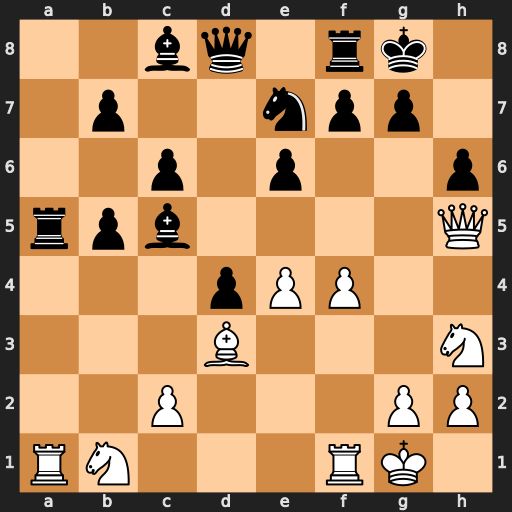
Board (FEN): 2bq1rk1/1p2npp1/2p1p2p/rpb4Q/3pPP2/3B3N/2P3PP/RN3RK1
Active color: w
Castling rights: -
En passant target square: -
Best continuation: Rxa5 Qxa5 Qxc5